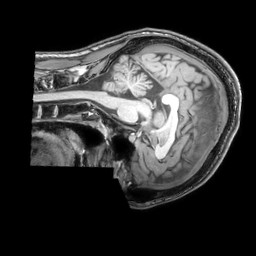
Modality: T1w
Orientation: sagittal
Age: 21
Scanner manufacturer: philips
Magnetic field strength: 3 T
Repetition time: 0.007 s
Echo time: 0.003501 s